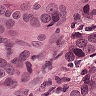
Metastatic tissue present: yes